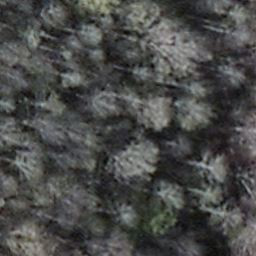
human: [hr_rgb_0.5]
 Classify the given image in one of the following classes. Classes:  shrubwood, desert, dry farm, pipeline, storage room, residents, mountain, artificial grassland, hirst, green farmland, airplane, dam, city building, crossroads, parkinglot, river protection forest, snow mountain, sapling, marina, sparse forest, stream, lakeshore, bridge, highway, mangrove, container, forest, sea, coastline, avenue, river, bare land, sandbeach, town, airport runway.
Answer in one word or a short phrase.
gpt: shrubwood